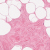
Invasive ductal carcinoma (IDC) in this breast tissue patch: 0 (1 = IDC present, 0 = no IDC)